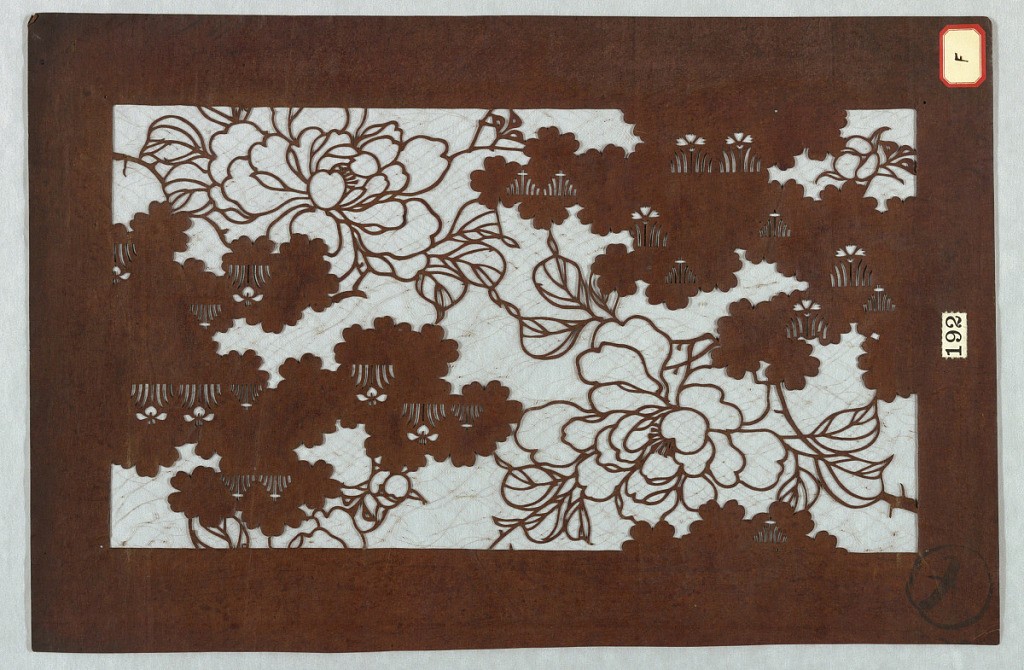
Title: Peonies and Plum Blossoms
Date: late 18th - early 19th century
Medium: Mulberry paper (kozo washi) treated with fermented persimmon tannin (kakishibu), and silk threads (itoire)
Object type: Katagami
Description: Outlines of peonies and their leaves spread across the center of the stencil as silhouettes of plum blossoms become the backdrop of a tiny stylized iris motif. Silk threads was added to support the stencil structure.